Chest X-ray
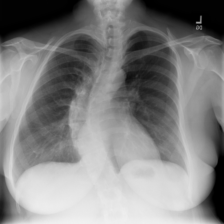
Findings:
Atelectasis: negative
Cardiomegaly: negative
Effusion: negative
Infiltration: negative
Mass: negative
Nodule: negative
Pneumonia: negative
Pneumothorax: negative
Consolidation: negative
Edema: negative
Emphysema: negative
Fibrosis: negative
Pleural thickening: negative
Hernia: negative